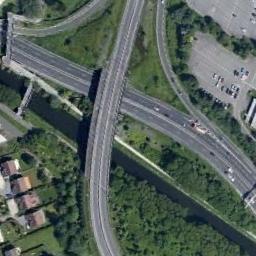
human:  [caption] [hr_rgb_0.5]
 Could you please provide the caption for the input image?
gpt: The overpass is next to some houses and trees with a river passed by .

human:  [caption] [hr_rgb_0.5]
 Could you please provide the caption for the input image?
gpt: The cross-line overpass is flanked by a residential area and a parking lot while a river is next to the overpass .

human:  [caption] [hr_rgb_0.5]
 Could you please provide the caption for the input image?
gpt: The perimeter of the overpasses is completely covered by vegetation .

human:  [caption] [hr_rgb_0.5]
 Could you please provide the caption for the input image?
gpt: There are many trees and buildings beside the overpass .

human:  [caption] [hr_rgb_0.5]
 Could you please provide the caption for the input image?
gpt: There are many green trees and some buildings beside the overpass .